Interaction volume radius: 5 \u00c5
Interaction volume height: 25 \u00c5
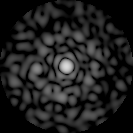
Disorder parameter: 0.8217